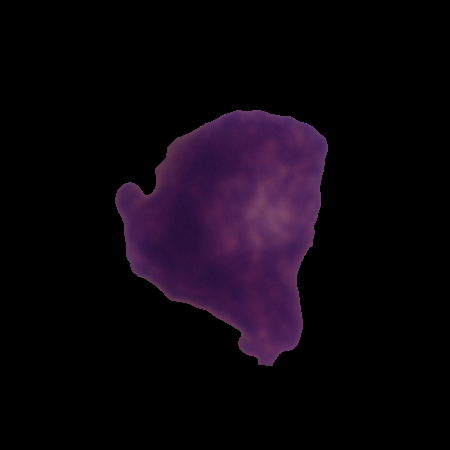
Label: cancer